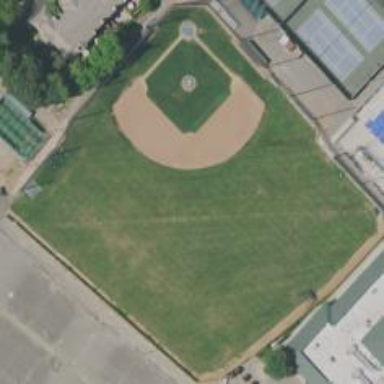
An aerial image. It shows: Baseball pitch for leisure land.